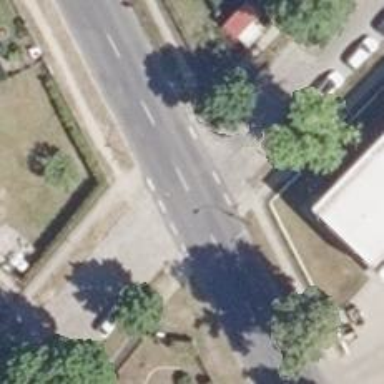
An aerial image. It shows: Residential road with sidewalks on both sides.